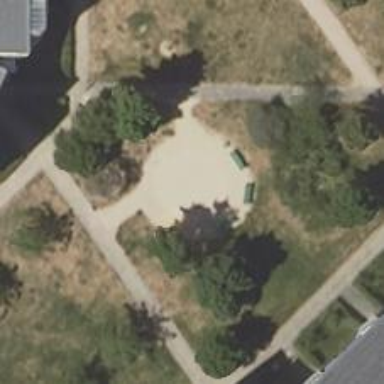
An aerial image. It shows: Playground area for leisure land.